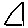
Label: triangle